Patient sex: M
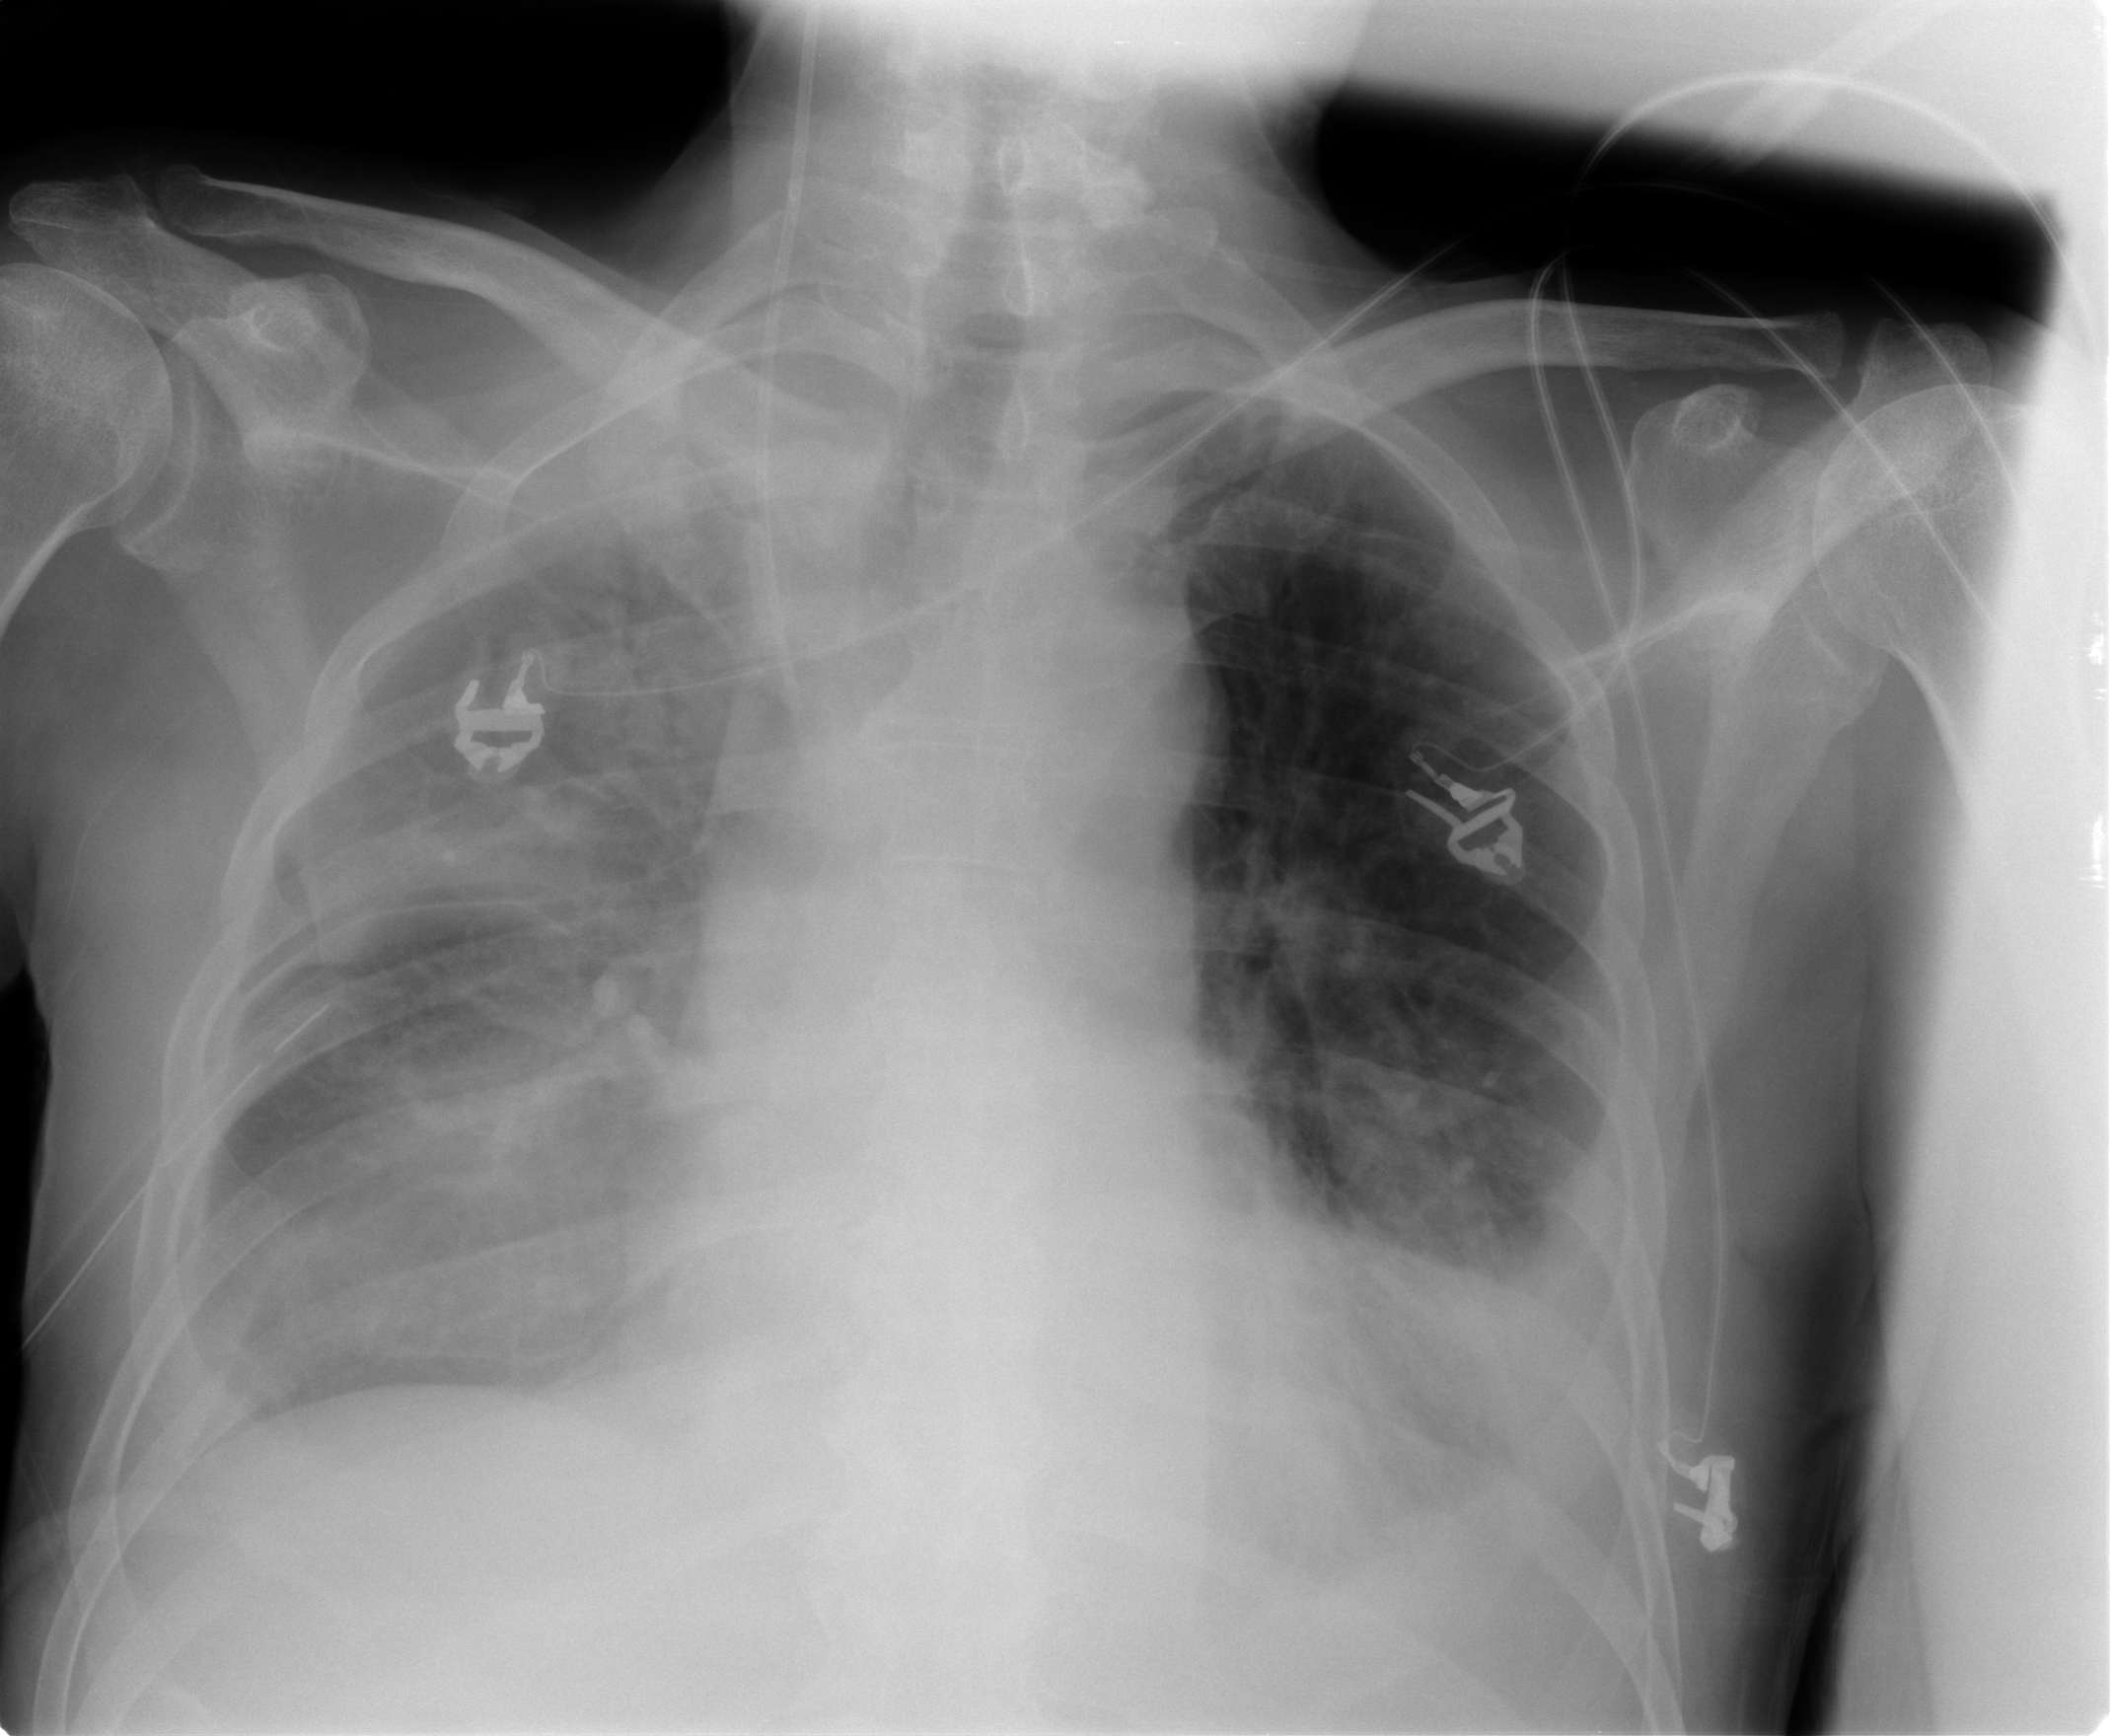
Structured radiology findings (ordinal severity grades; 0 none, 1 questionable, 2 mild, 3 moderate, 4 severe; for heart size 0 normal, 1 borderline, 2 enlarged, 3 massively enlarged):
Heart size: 2
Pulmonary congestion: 1
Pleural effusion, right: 3
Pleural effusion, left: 3
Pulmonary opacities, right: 3
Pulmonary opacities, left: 0
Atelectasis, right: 2
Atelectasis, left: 2